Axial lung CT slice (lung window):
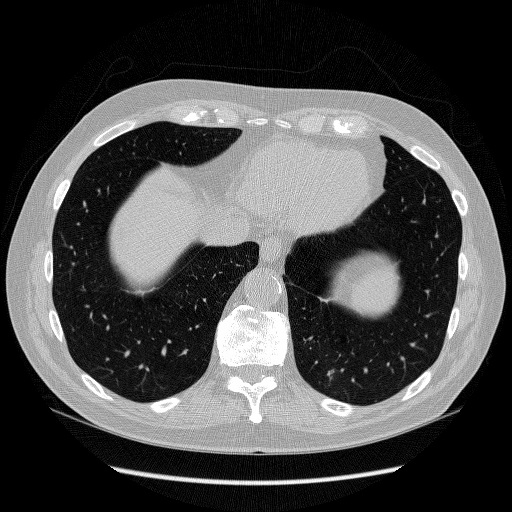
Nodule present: no